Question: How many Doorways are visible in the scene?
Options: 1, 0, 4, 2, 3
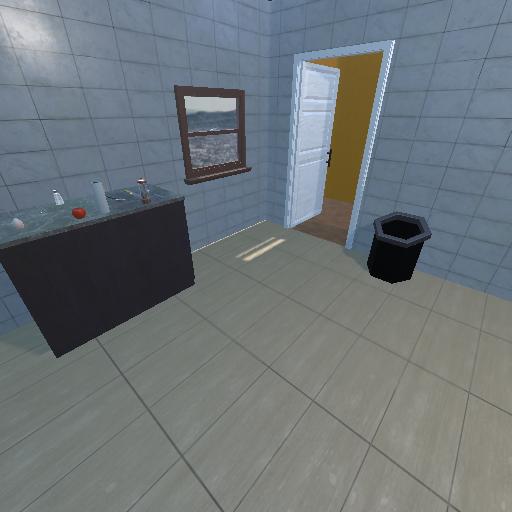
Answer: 1